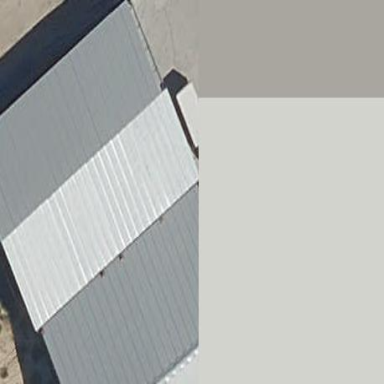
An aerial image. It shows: Industrial building.